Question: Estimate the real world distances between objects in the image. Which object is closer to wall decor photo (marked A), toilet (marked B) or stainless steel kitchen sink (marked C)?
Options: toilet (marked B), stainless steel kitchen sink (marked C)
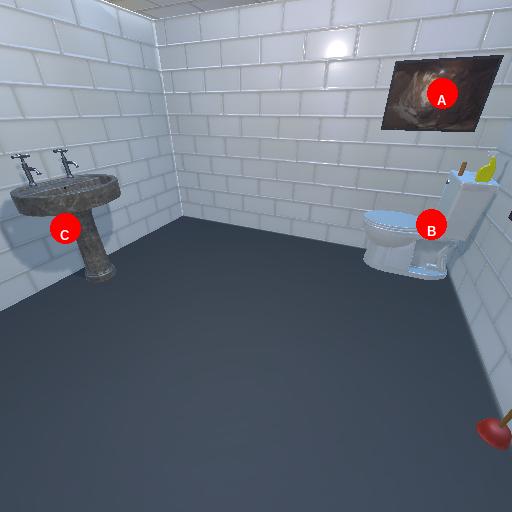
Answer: toilet (marked B)